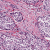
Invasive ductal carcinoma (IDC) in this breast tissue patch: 1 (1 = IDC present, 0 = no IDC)